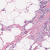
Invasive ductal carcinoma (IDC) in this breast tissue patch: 1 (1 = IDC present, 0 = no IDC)